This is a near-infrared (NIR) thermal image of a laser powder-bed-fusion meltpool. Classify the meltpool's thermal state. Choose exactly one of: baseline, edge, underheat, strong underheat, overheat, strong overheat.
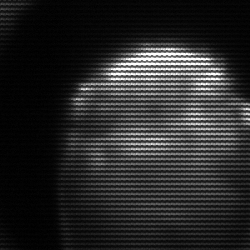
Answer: edge